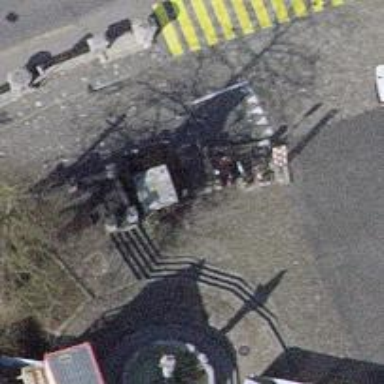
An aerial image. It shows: Bicycle parking facility.